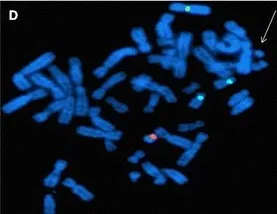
Molecular cytogenetic characterization of the marker chromosome. Arrows indicate the marker chromosome. (D) Multicolor DNA Probe Kit CEP 18 aqua/X green/Y orange.
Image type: pathology (fish)